Question: []
In my program I want to use this image (the image marked in the picture)
but how can I get the path of this picture without using an absolute path (it should work on any pc without changing a path in the code)?
Can someone post a example code of opening a filestream with this picture called "Jonas.jpg"?
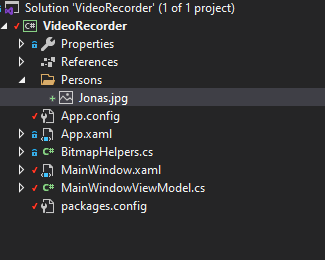
Answer: You can get the path of your application using 'Path.GetDirectoryName(Assembly.GetExecutingAssembly().Location)'
and then use a Path.Combine, adding the local path.
'''
Image.FromFile(
Path.Combine (
Path.GetDirectoryName (Assembly.GetExecutingAssembly().Location),
"Persons/Jonas.jpg"));
'''